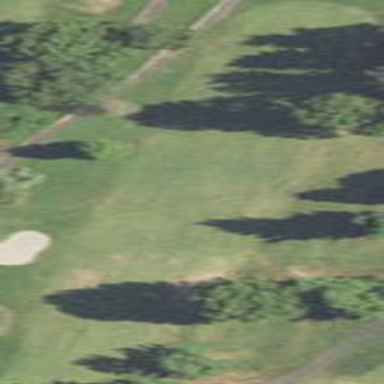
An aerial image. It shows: Grassy area designated as golf fairway.